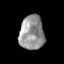
Tissue: prostate
Cell type: T cells
Senescence score: 0.3015
Nuclear area (px): 832
Mean DAPI intensity: 148.776